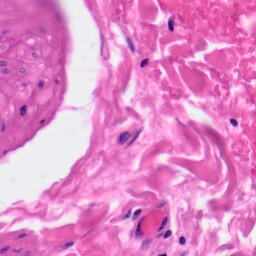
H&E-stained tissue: Skin